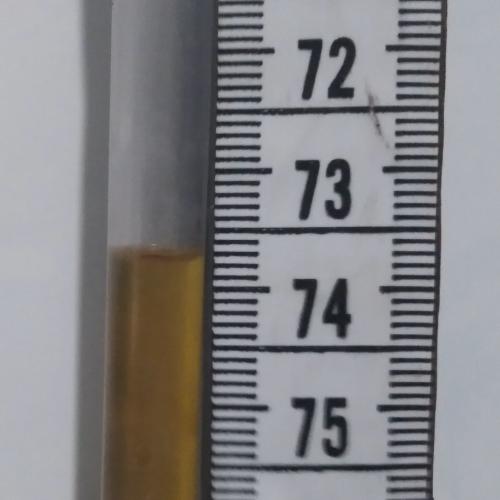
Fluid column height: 73.7 cm